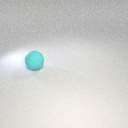
large cyan rubber sphere